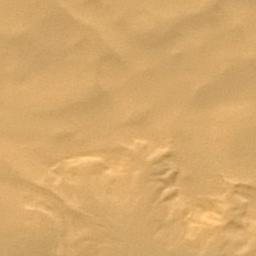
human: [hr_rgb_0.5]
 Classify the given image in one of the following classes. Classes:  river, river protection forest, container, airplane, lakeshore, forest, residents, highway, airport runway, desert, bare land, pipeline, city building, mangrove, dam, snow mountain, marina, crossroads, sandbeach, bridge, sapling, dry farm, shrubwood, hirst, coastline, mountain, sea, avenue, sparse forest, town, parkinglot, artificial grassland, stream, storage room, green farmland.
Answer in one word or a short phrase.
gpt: desert